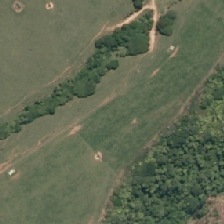
Land cover: high_producing_grassland